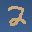
Label: 2